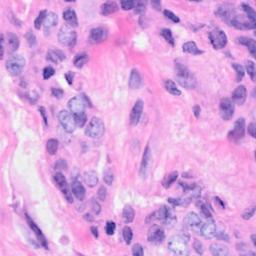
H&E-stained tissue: Breast